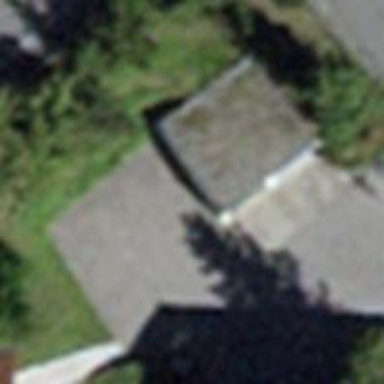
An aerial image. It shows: Garage building.